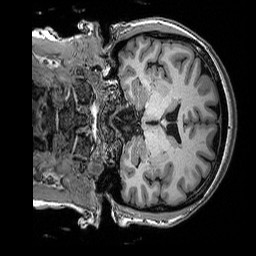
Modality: T1w
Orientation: coronal
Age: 28
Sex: female